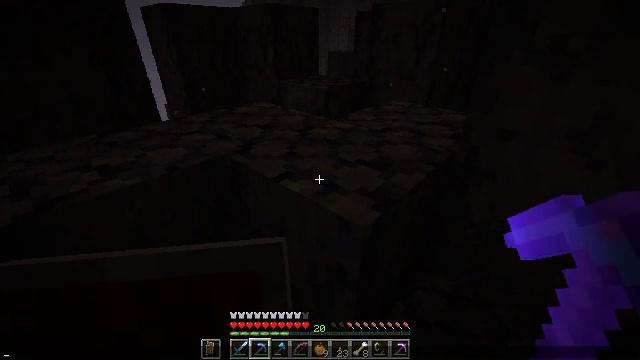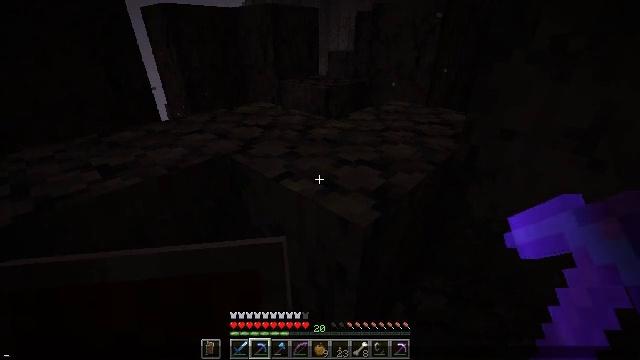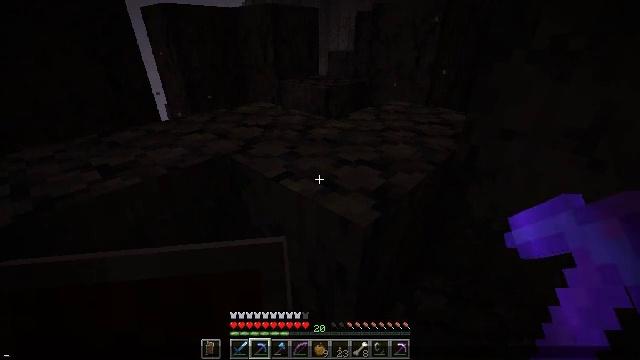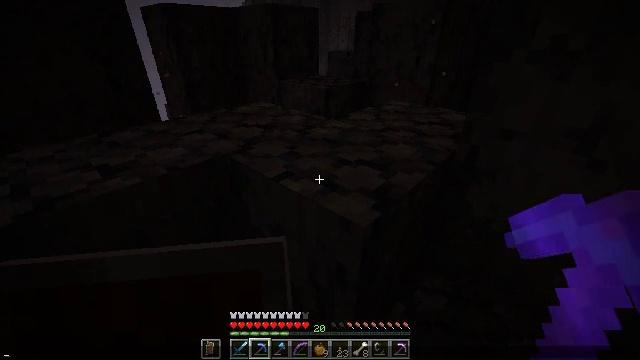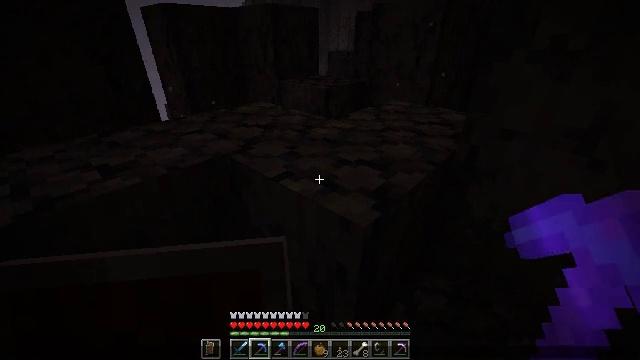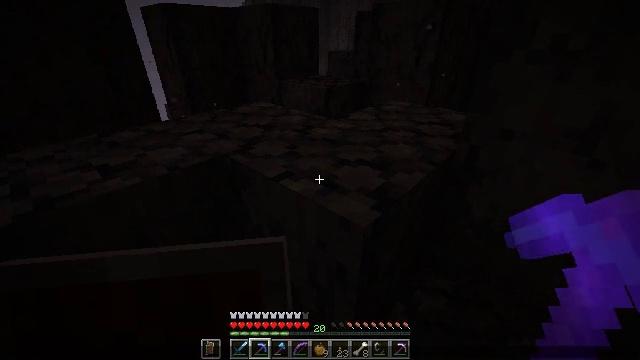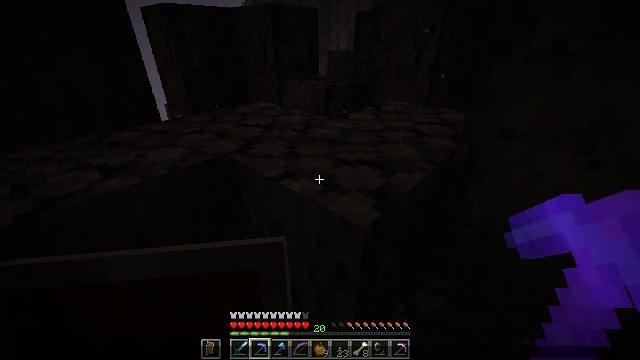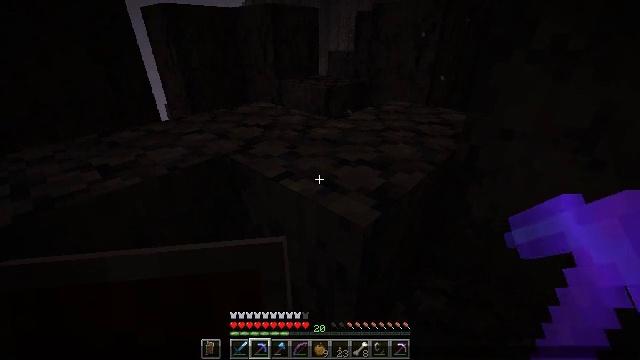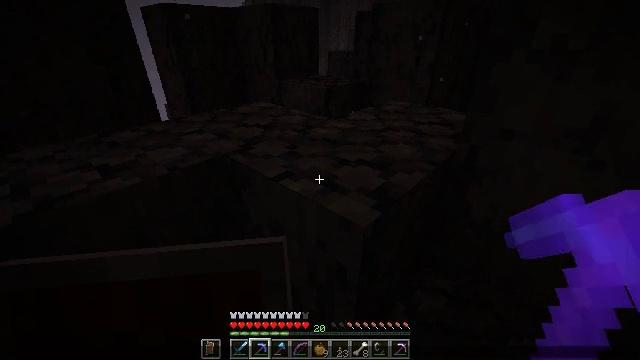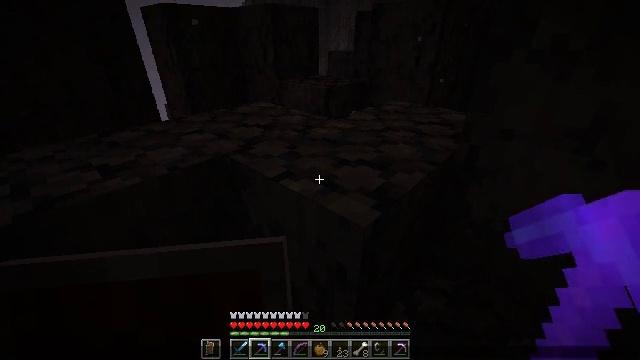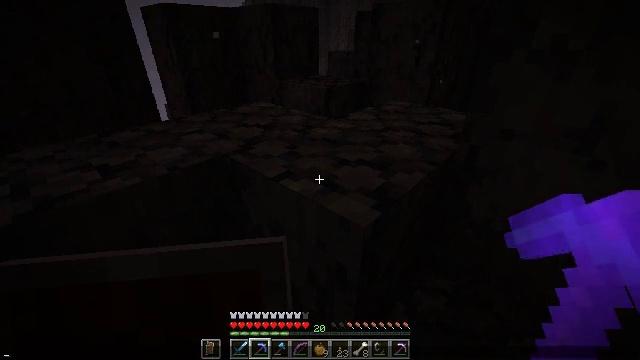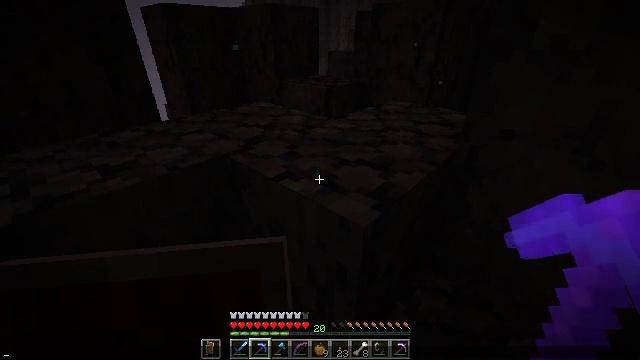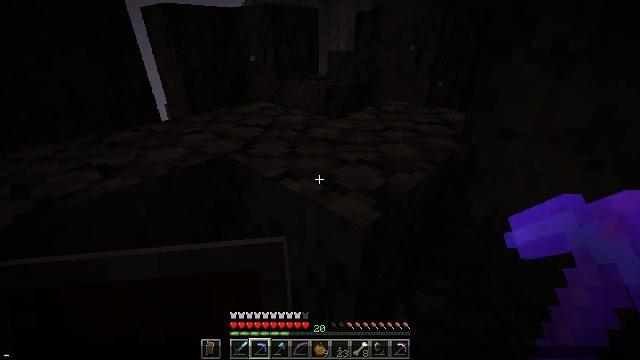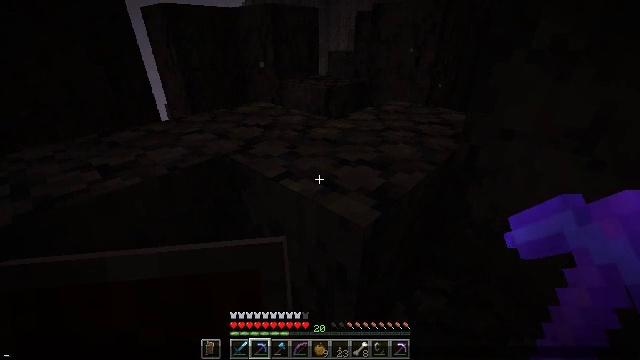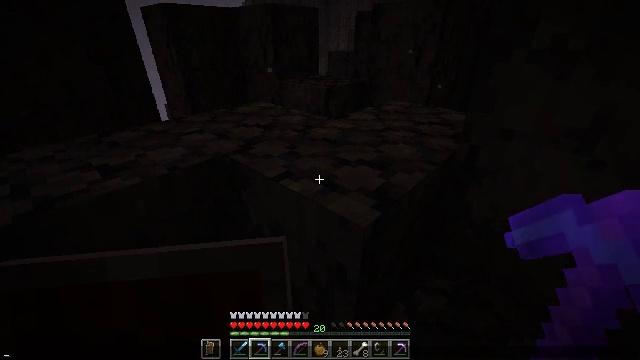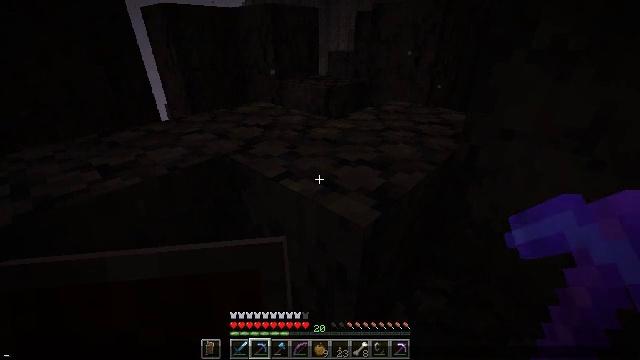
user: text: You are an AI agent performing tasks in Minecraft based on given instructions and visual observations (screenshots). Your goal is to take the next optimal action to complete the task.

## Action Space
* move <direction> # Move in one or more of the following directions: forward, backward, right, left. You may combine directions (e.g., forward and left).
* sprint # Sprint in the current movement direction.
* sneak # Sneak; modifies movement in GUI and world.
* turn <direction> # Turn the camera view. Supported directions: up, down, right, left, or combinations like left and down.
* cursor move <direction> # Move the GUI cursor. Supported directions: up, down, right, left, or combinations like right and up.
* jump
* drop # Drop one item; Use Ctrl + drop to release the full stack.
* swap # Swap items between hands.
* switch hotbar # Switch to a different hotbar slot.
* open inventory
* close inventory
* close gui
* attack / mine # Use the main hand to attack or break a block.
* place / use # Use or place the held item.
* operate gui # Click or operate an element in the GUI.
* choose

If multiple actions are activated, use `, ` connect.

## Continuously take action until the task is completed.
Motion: motion action
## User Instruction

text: Defeat a magma cube.
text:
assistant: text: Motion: no_op
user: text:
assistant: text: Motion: no_op
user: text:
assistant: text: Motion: no_op
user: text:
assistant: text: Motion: no_op
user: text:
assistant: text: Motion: no_op
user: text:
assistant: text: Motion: no_op
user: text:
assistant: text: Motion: no_op
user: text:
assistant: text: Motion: no_op
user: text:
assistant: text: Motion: cursor move left and down
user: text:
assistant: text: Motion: no_op
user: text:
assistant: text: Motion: no_op
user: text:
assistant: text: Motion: no_op
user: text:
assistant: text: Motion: no_op
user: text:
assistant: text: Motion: no_op
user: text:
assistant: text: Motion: no_op
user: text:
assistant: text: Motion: no_op
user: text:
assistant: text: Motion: no_op
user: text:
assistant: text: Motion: close gui
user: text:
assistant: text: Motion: no_op
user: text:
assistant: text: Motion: no_op
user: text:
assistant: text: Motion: no_op
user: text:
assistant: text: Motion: no_op
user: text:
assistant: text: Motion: no_op
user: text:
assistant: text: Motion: no_op
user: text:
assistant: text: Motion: move forward
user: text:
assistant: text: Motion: move forward, jump
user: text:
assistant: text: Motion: move forward, jump
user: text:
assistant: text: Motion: move forward, jump
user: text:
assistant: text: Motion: move forward, jump
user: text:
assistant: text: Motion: move forward and move right, jump